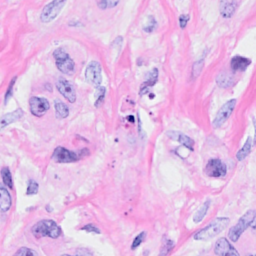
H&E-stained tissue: Breast